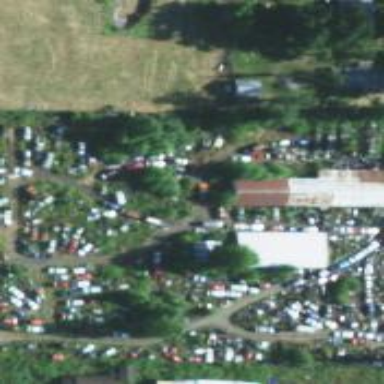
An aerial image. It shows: Scrap yard situated in industrial area.